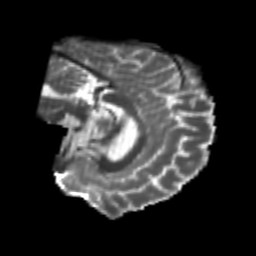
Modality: T2w
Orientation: sagittal
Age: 24
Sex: male
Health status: healthy
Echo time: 0.074 s